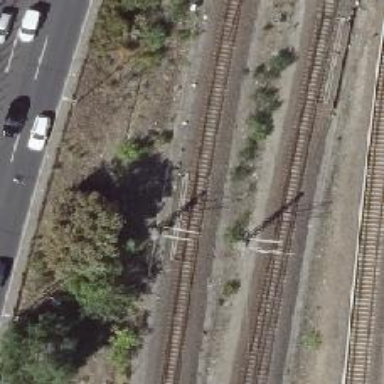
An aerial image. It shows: Railway with electrified contact lines.